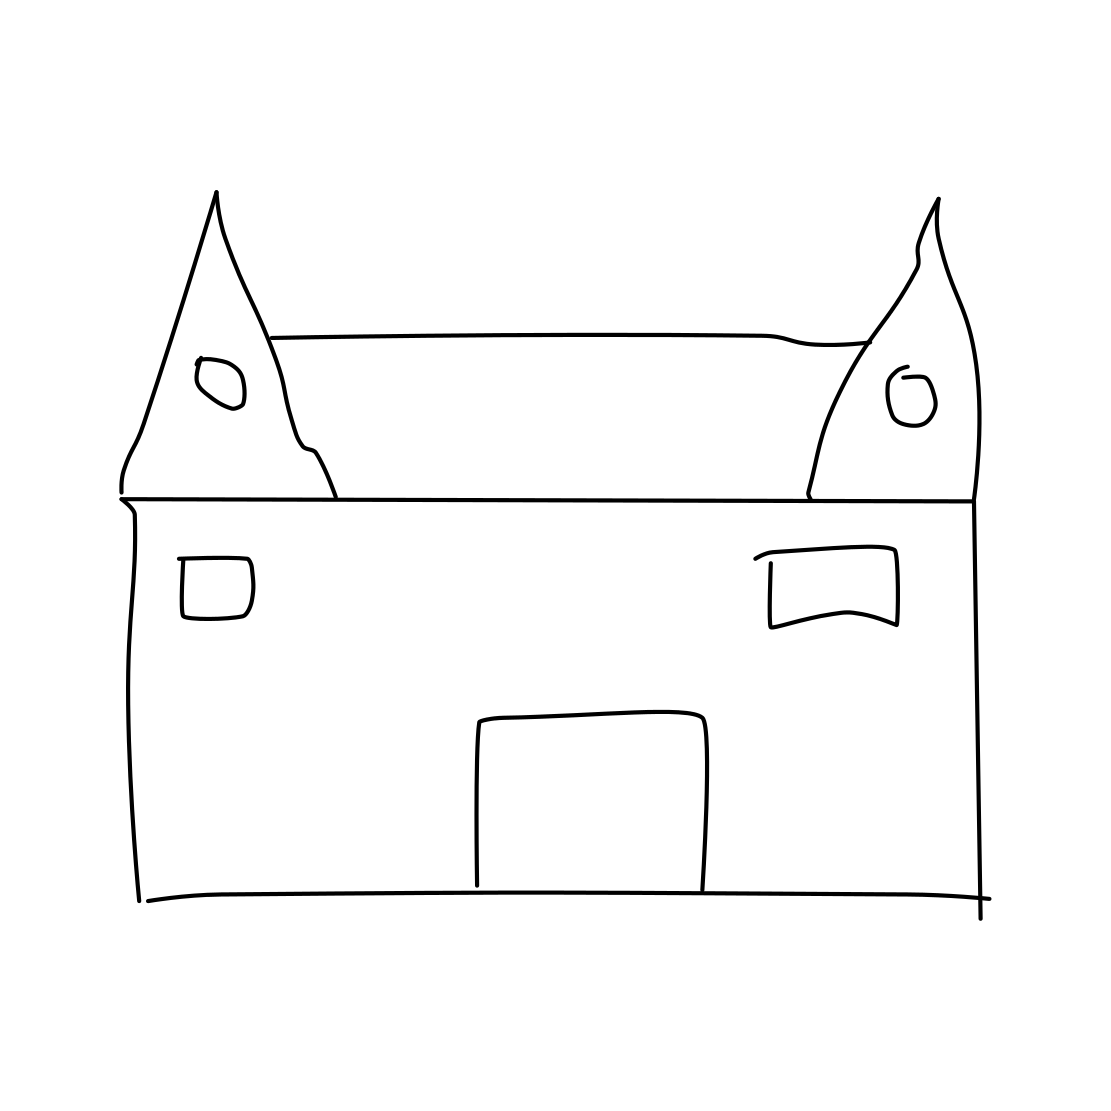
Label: castle